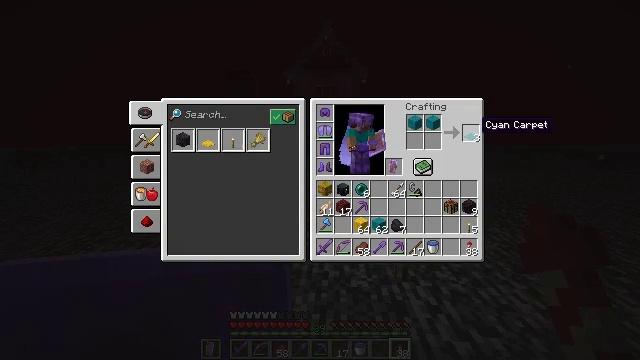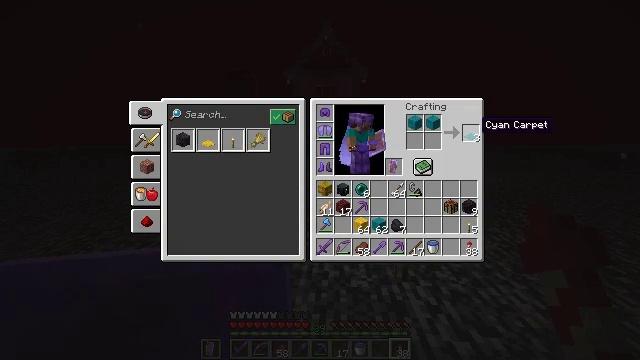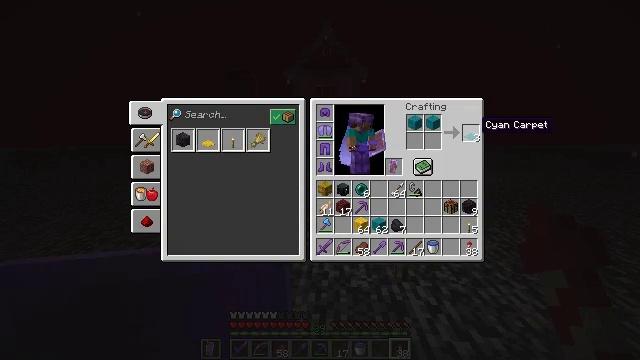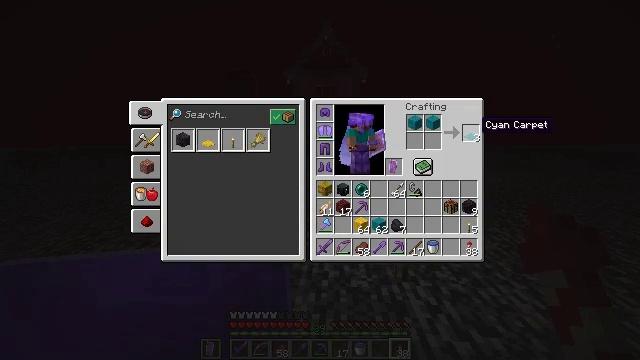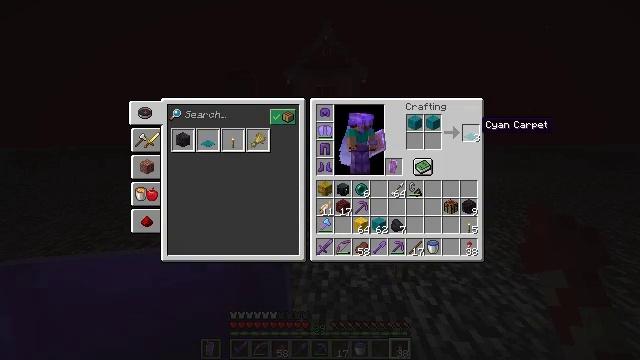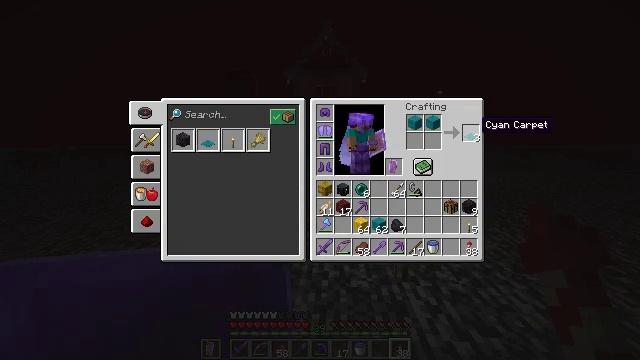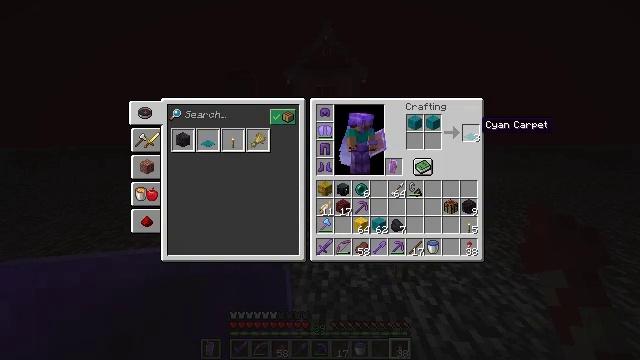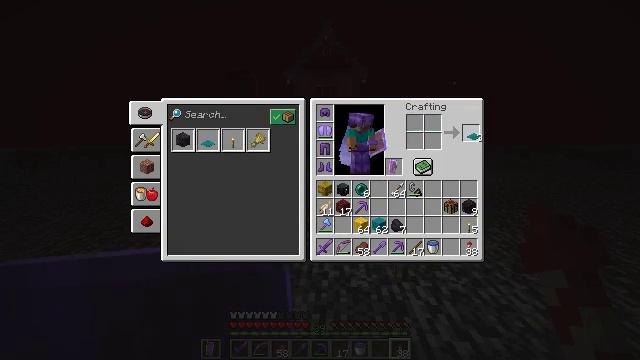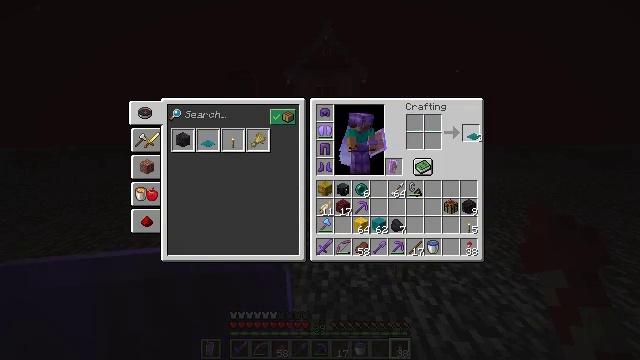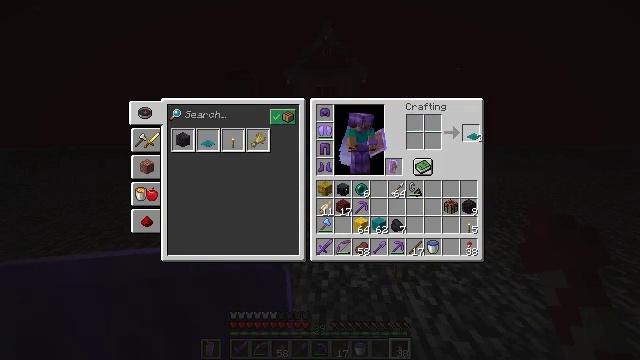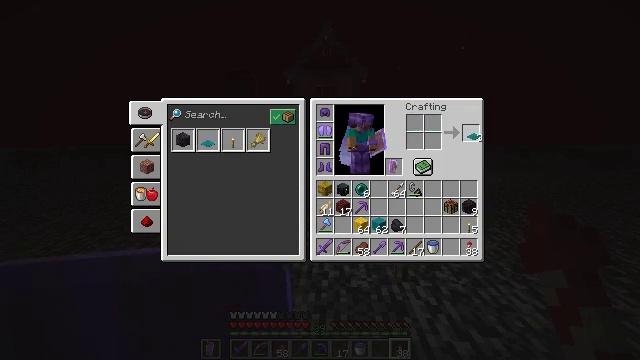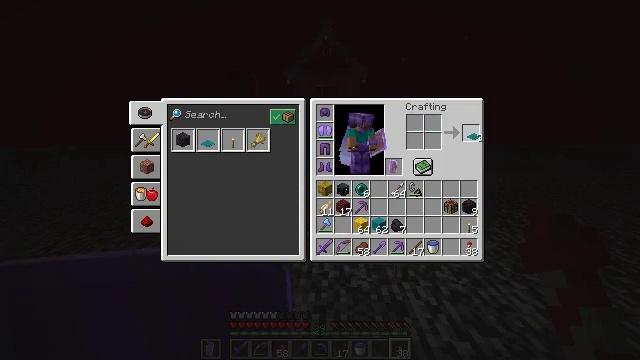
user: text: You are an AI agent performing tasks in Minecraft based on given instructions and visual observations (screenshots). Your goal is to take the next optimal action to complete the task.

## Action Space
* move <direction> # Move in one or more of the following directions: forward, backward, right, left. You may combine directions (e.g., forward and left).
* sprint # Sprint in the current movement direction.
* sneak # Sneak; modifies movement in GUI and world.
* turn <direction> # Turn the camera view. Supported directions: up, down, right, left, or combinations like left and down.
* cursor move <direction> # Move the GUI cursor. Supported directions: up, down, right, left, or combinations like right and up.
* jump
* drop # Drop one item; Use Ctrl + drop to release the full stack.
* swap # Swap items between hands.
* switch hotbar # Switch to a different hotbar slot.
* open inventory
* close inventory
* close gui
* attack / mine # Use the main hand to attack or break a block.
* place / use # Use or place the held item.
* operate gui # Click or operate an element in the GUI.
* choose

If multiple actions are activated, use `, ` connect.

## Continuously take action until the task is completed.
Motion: motion action
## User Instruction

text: craft item cyan carpet
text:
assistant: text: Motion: attack / mine
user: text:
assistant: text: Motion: attack / mine
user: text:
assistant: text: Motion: attack / mine
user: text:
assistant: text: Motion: attack / mine
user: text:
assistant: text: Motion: no_op
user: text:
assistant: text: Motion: no_op
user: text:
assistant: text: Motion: attack / mine
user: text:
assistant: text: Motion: attack / mine
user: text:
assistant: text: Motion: attack / mine
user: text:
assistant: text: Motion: attack / mine
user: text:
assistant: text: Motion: attack / mine
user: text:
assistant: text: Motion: attack / mine